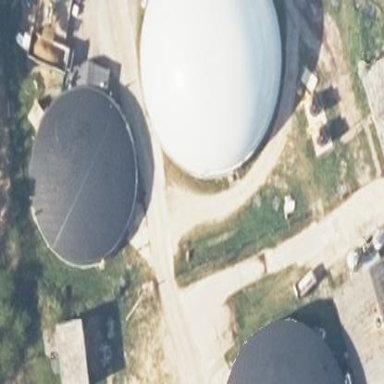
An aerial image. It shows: Farm auxiliary building with storage tank.